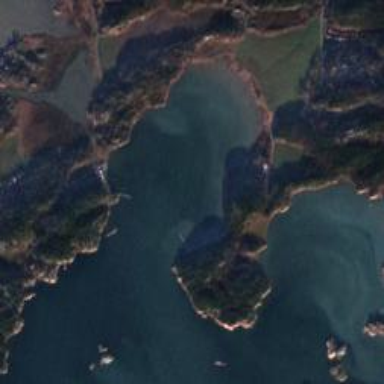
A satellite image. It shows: Beautiful bay with natural surroundings.